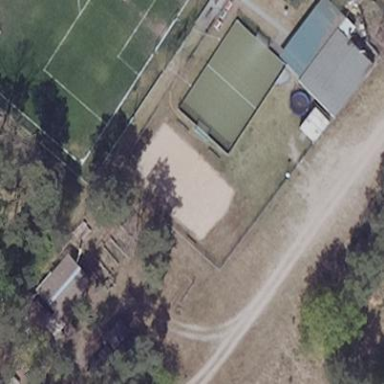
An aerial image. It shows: Sandy pitch designated for beach volleyball.